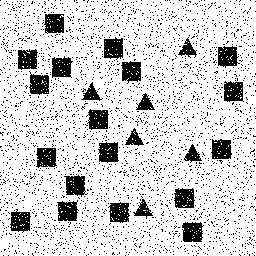
Squares: 18
Triangles: 6
Stars: 0
Total shapes: 24